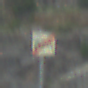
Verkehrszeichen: EndeDerUmleitungsankuendigung
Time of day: MorningAfternoon
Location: Outdoor (Nature)
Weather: PartlyCloudy
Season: NotSpecified
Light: Natural